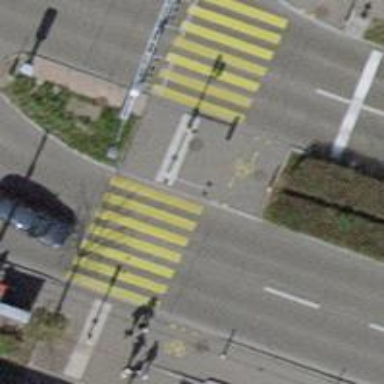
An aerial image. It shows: Crossing with zebra markings controlled by traffic signals.